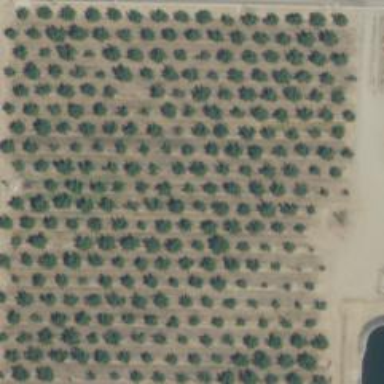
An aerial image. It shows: Orchard.